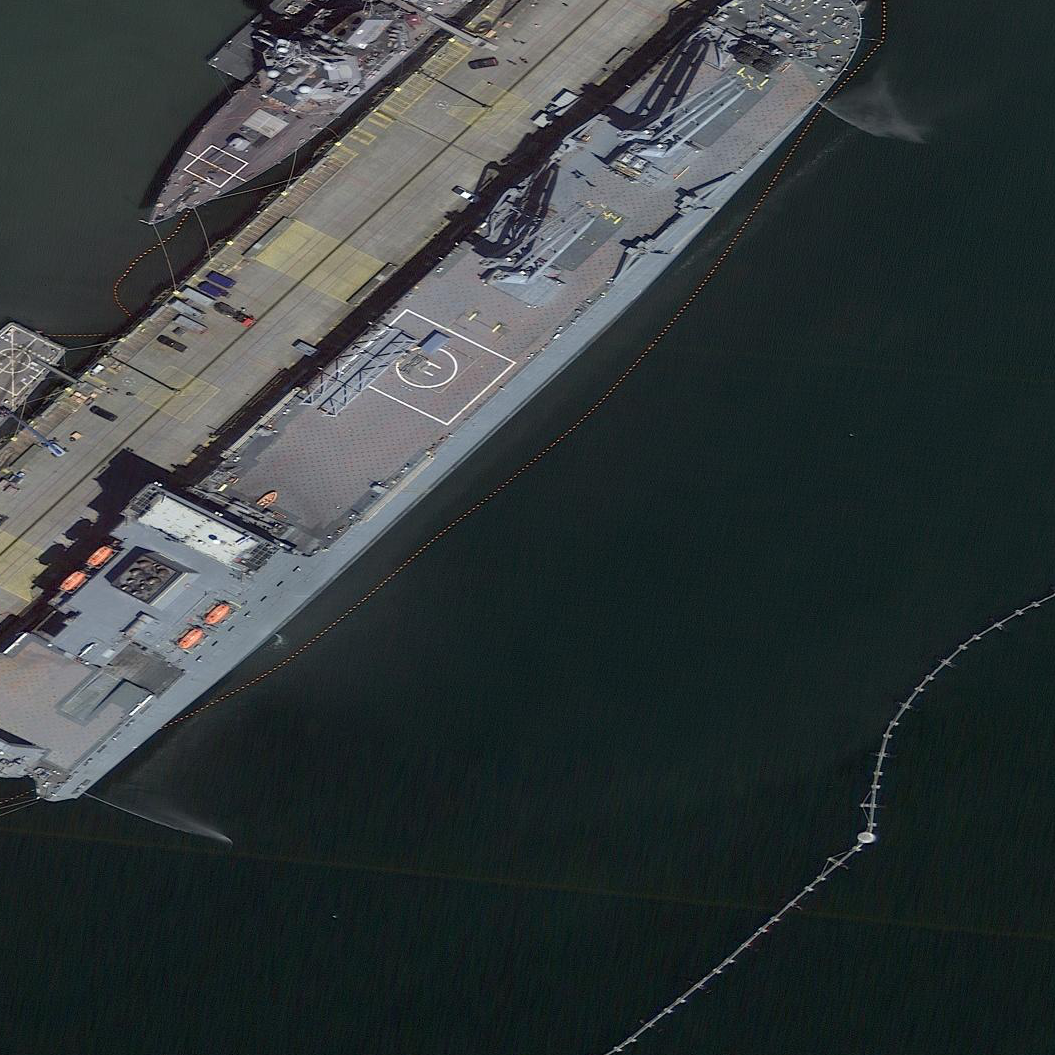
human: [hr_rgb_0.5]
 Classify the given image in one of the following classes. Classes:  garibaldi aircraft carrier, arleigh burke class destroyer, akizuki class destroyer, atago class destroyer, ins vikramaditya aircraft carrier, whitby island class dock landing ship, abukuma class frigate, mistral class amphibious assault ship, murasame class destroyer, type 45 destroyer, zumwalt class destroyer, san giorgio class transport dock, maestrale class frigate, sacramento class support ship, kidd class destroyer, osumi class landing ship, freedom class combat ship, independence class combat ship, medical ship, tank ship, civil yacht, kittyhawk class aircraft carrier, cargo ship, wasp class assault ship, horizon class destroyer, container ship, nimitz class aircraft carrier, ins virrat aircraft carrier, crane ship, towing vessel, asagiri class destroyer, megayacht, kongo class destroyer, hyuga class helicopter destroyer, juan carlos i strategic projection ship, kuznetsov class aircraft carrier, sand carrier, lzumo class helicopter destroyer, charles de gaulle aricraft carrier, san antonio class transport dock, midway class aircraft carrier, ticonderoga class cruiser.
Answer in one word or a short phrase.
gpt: Crane ship